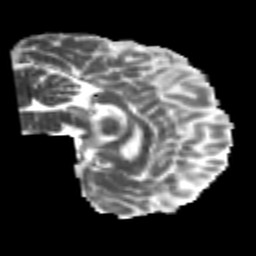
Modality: MD
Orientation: sagittal
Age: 22
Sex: male
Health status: healthy
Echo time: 0.074 s